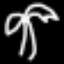
Label: palm tree